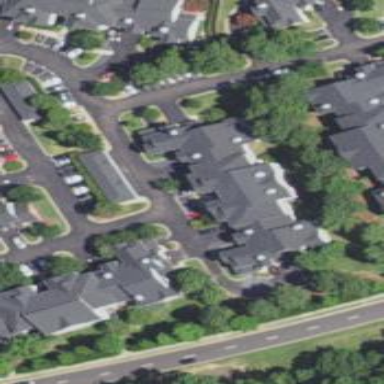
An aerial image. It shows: Residential building.